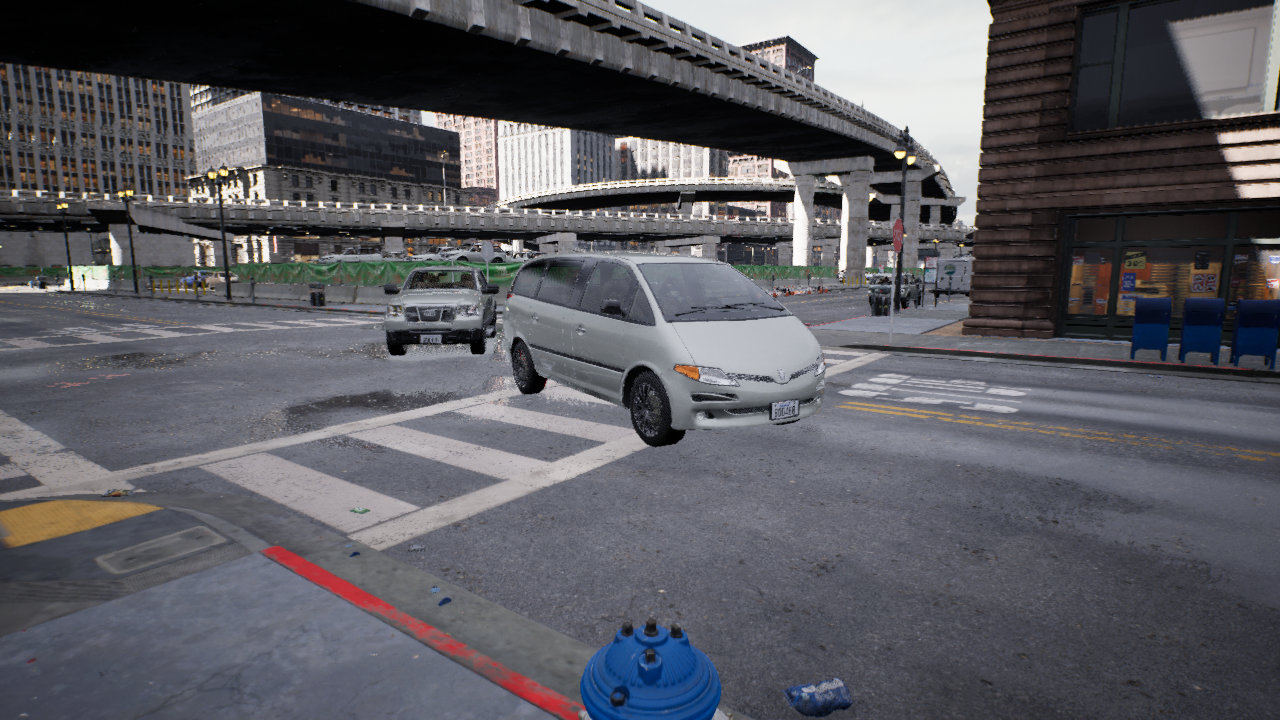
Venue: intersection
Lighting: clear day
Vehicle rig: minivan